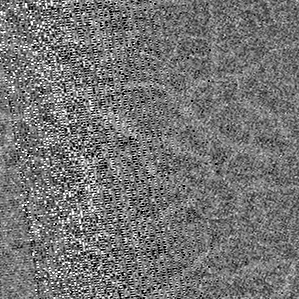
Label: frost